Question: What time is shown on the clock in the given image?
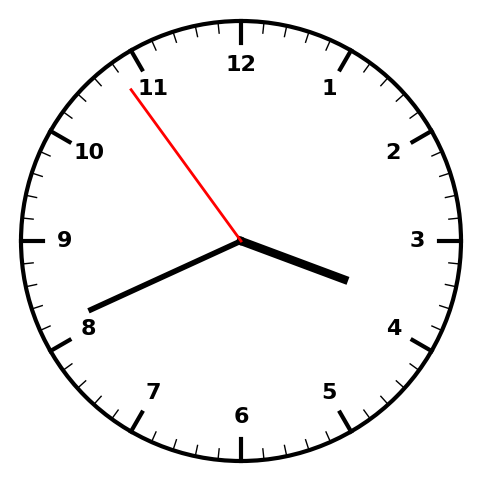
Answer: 03:40:54